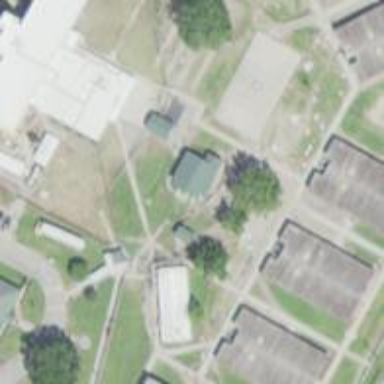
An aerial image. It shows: Prison.